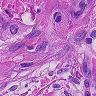
Metastatic tissue present: yes